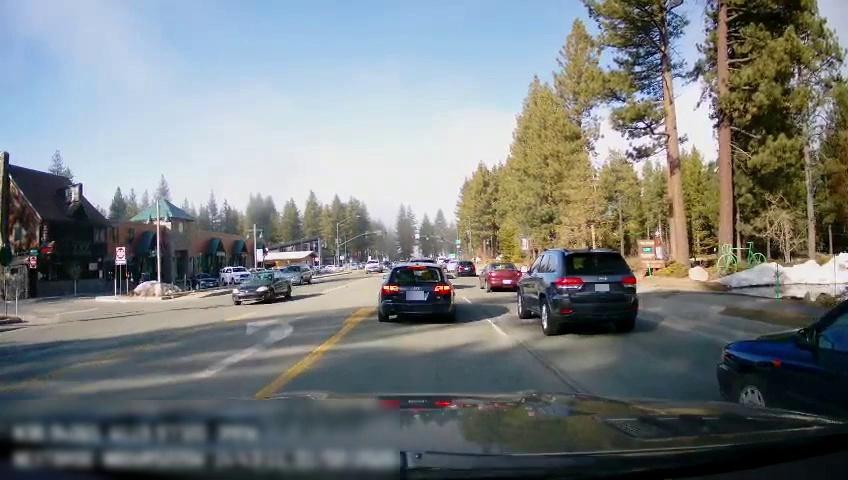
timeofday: Day
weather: Sunny
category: Drivable Space
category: Vehicles | SUV
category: Vehicles | SUV
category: Vehicles | Truck
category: Vehicles | Car
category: Vehicles | SUV
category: Vehicles | Car
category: Vehicles | Car
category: Vehicles | Car
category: Vehicles | Car
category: Vehicles | SUV
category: Vehicles | Car
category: Lanes | Opposite Lane
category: Lanes | Current Lane
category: Lanes | Current Lane
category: Lanes | Alternate Lane
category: Traffic | Signs